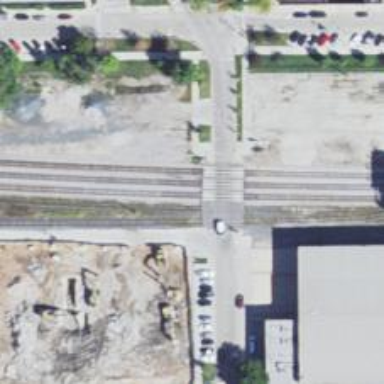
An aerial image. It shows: Crossing for the railway.